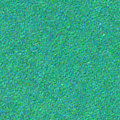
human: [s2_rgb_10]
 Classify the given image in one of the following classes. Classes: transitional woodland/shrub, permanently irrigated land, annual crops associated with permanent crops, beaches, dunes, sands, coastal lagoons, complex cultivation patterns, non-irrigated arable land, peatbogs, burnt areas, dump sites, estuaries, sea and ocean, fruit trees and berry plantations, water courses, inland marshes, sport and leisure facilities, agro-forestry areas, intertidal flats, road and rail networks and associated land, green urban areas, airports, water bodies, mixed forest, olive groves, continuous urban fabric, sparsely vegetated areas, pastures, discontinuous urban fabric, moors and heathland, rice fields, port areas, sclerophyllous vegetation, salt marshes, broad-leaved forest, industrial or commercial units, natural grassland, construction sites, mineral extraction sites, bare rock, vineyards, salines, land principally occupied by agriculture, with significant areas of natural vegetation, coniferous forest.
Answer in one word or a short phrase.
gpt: sea and ocean